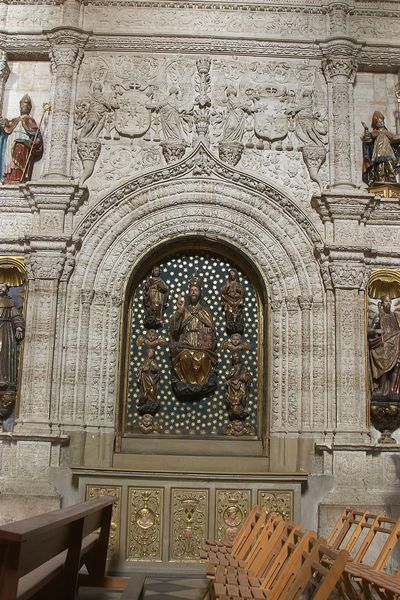
Titel: Kathedrale San Antolin in Palencia
Standort: Palencia, San Antolin (EU - E)
Schlagwörter: blau, menschen, grau, stühle, säule, halten, rahmen, stein, innenraum, kirche, gewand, gold, innen, engel, relief, farbig, bogen, stab, bank, pilaster, figuren, rundbogen, bischof, könig, gestühl, weiber, ornamente, foto, nische, vergoldet, kirch, sterne, fries, portal, wappen, sims, statuen, archivolten, christus, jesus, jesus christus, romanik, mitra, heilige, hirtenstab, putten, hirte, ikone, golf, erlöser, archivolte, pilatser, ikonen, bischofsstab, messias, gottessohn, sohn gottes, christkind, wandrelief, christkönig, heilland, erretter, jesus von nazaret